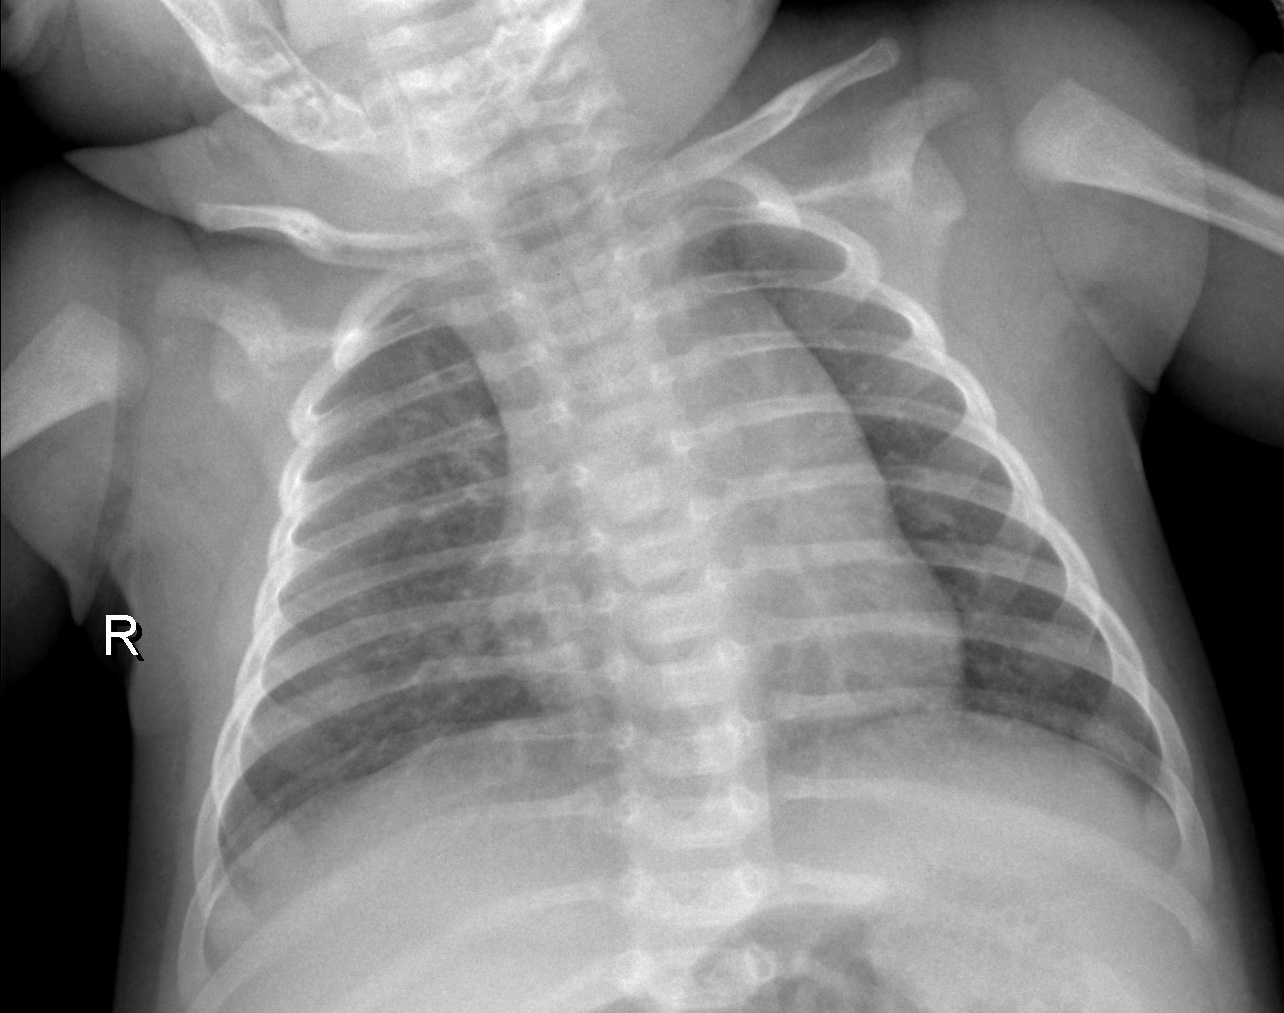
Diagnosis: NORMAL